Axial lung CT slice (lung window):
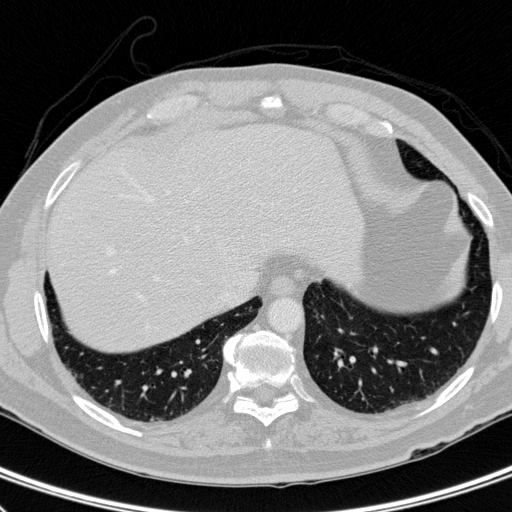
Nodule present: no